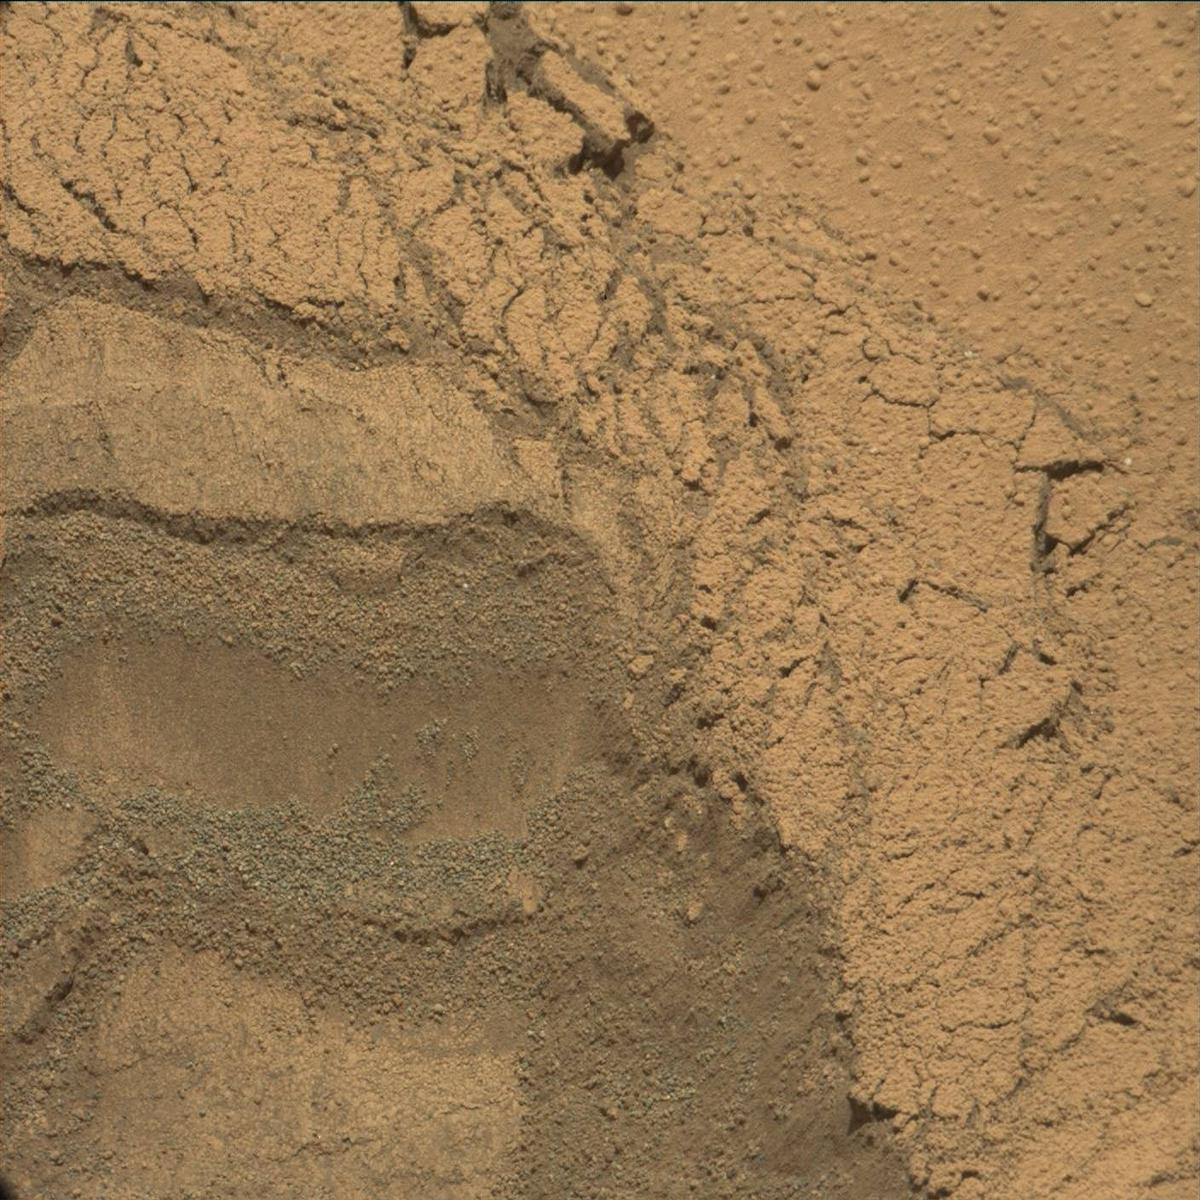
Terrain classes present: Sand / Soil